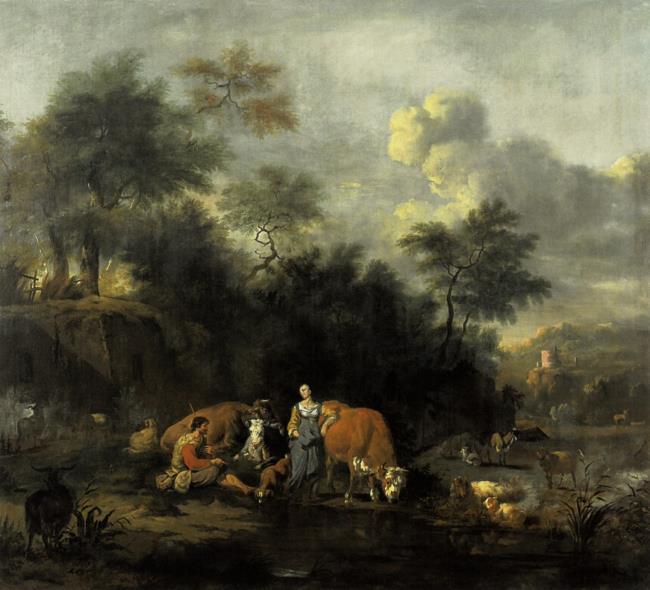
Title: Arboreal landscape with shephards near a lake
Artist: Dirck van Bergen attribution by Horst Gerson in 1963 (Börsch-Supan 1964)
Earliest date: 1660
Latest date: 1690
Genre: painting
Iconography: cattle
Keywords: landscape (genre), lake, herdsman, shepherdess, watering (animals), cow, sheep, dog, tree, rock, ruin